Question: My magento 1.7.0.2 admin panel drop down menu was working before a day perfectly and i didn't made any change in setting and core files of admin panel.
but the problem is that my admin panel meunu is not working.i was tried out all solution like js folder permission set to '777' or '755' and i was replaced all js files with same version of Magento ver. 1.7.0.2.But its not working.
When i see in console of browser i am getting following error of js.
so how can i resolve it.I am very much stuck here.

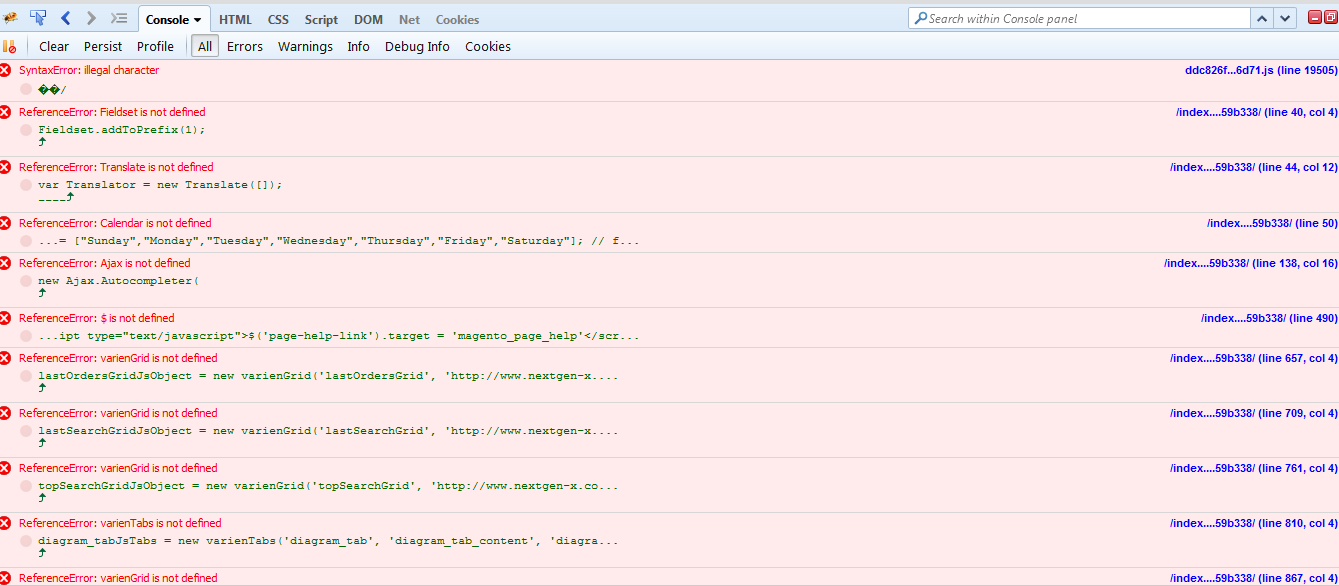
Answer: I think that you have a BOM or something like that in your JS files. Try disabling the merging/minifying of the js files so you can see in which file you have the problem. If you cannot access the system>configuration>developper to set it, you can change it directly in the database.
In core_config_data, it is the key : dev/js/merge_files.